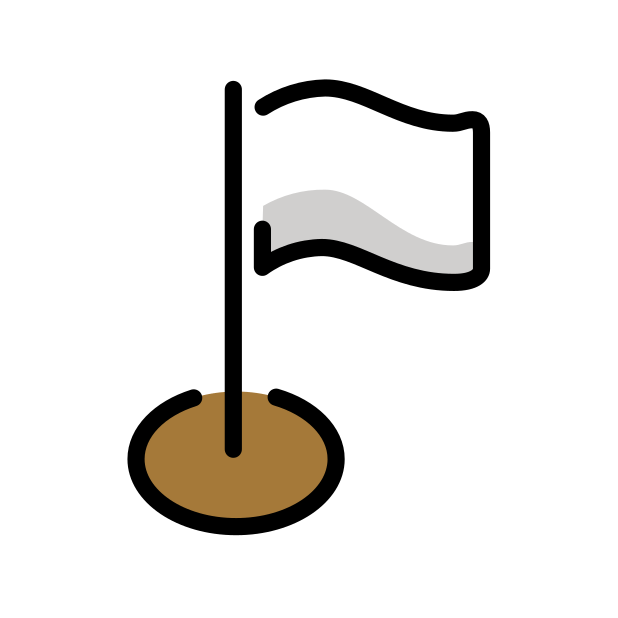
flagged point